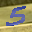
Label: 5